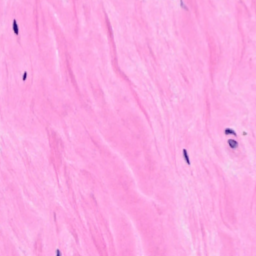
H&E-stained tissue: Breast